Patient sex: F
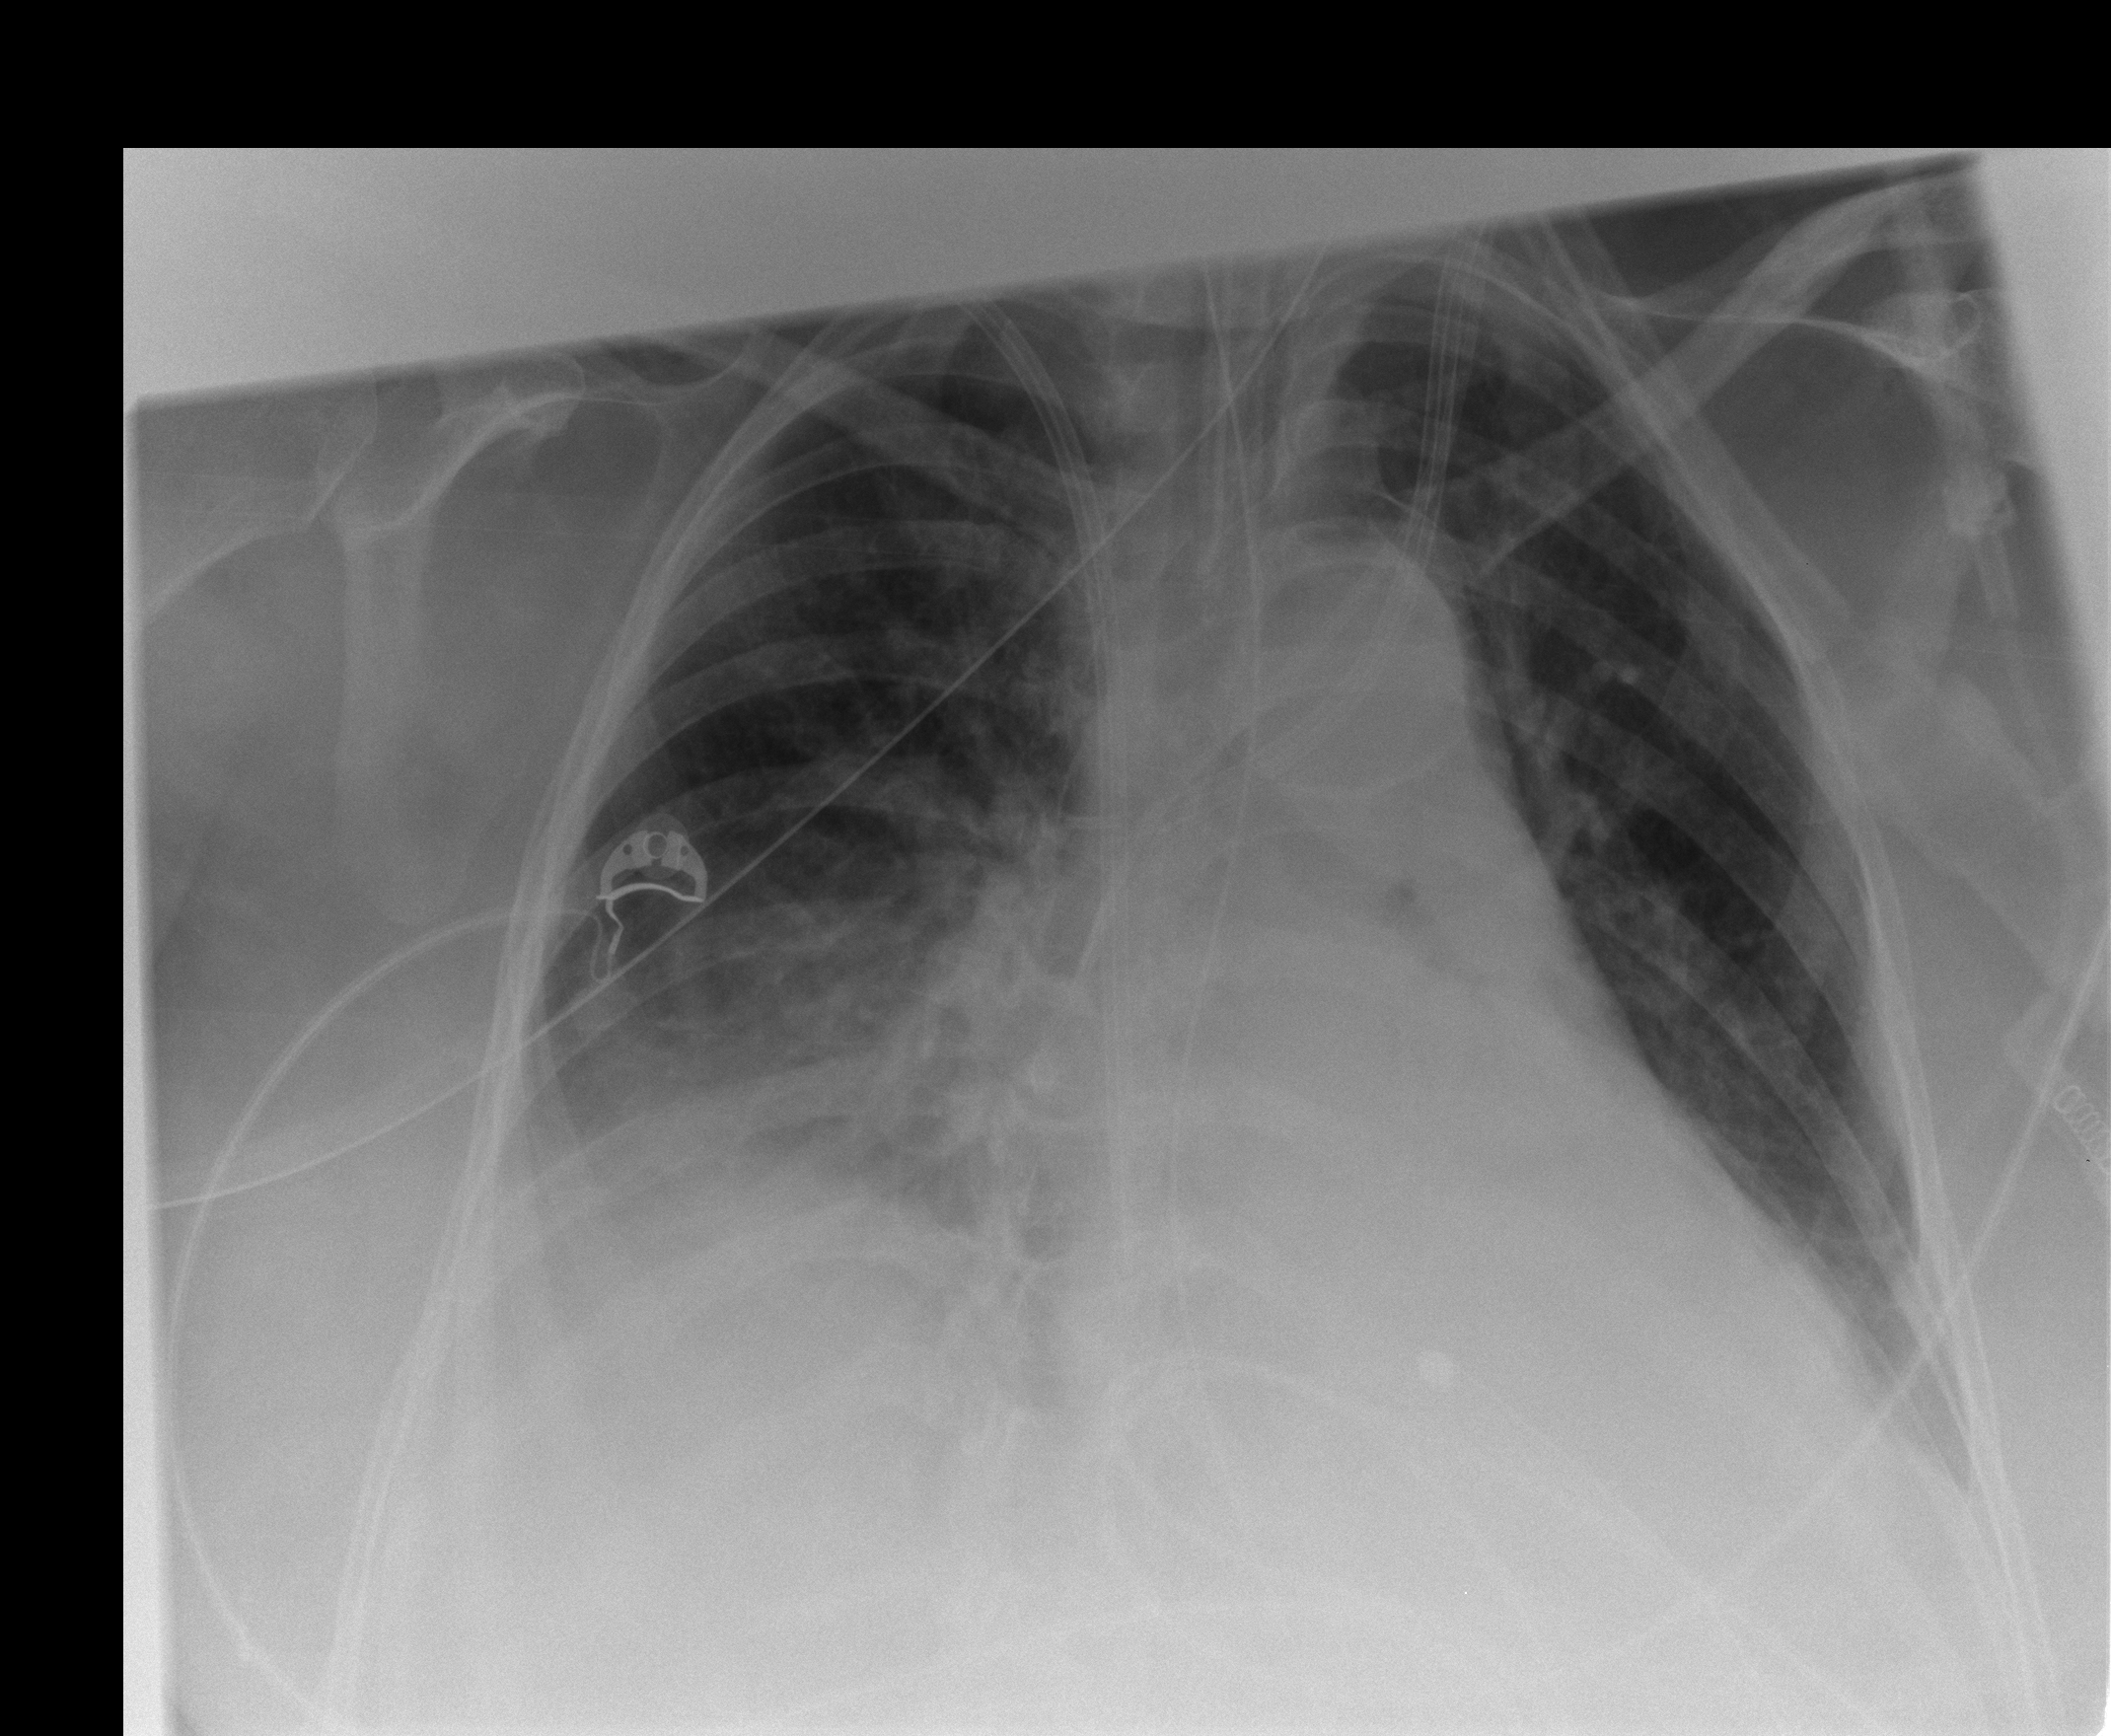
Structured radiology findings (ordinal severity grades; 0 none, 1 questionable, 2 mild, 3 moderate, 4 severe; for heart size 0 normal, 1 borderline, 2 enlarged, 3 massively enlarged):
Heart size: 0
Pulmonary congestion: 0
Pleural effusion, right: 2
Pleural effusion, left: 0
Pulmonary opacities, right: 2
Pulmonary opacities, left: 0
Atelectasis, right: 2
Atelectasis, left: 0